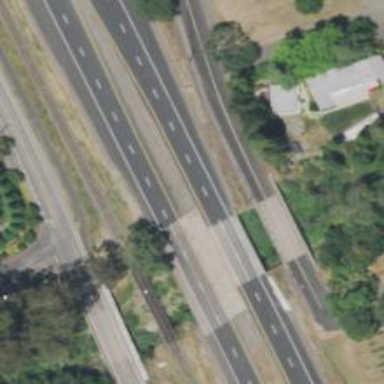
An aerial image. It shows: Primary highway with expressway characteristics.